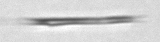
Label: fiber